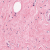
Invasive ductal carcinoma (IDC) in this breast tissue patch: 0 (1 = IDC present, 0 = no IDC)